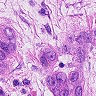
Metastatic tissue present: yes